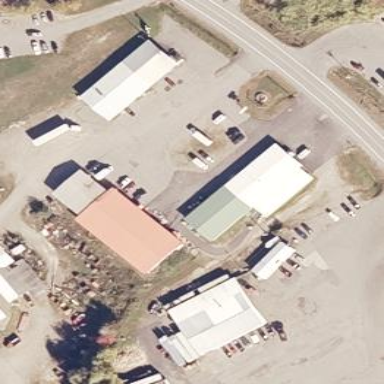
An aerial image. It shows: Commercial building.